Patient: sex M, age 77
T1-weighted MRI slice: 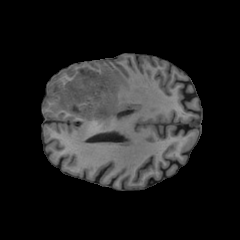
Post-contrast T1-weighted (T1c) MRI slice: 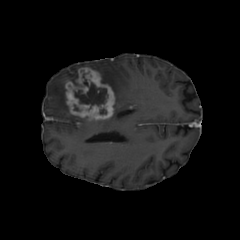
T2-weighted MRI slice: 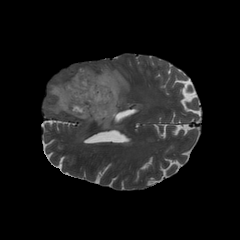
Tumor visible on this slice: yes
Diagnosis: Glioblastoma, IDH-wildtype
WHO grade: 4